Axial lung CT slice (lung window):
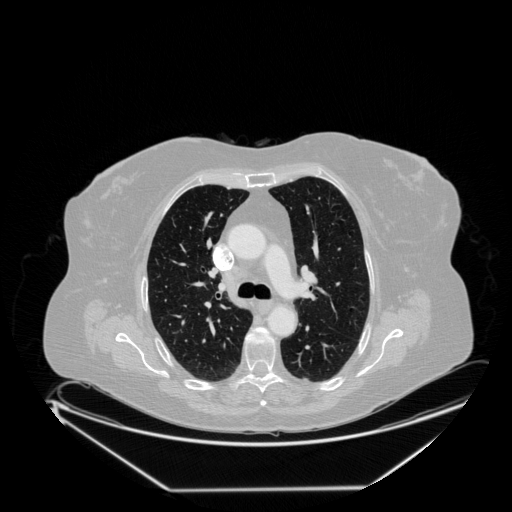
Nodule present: no